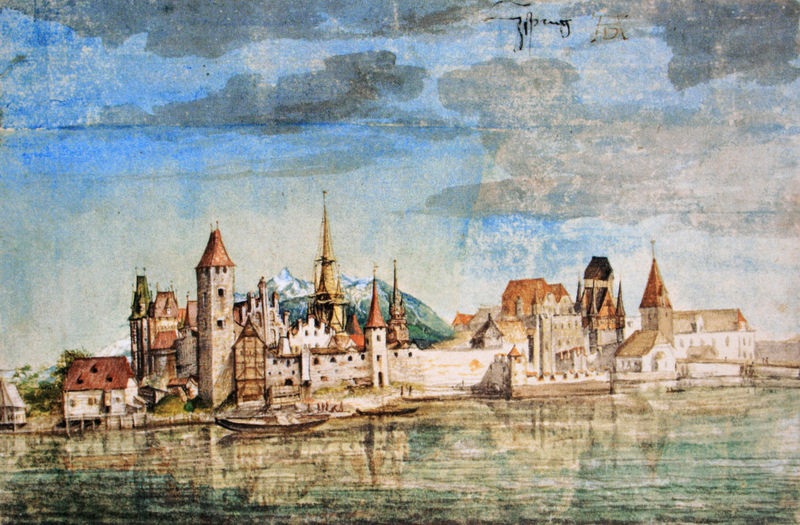
Titel: Innsbruck von Norden
Künstler: Albrecht Dürer
Standort: Wien
Institution: Albertina
Schlagwörter: berg, blau, himmel, meer, wasser, wolken, aquarell, bäume, fluss, grün, kirchturm, landschaft, see, stadt, ufer, braun, fenster, hell, schwarz, weiss, dach, gebäude, rot, zaun, spiegelung, kirche, sonne, wasserspiegelung, boot, boote, turm, schiff, schrift, wellen, ansicht, ort, berge, gebirge, dorf, dächer, giebel, mauer, grafik, hafen, spiegeln, ad, befestigung, kirchen, stadtansicht, türmchen, türme, sonnig, mauern, fachwerk, stadtmauer, dürer, fesnter, hafenstadt, dachreiter, albrecht, albrecht dürer, luken, italienreise, innsbruck, boat, 1495